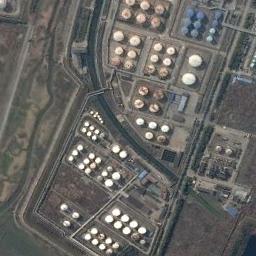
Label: storage_tank